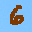
Label: 6